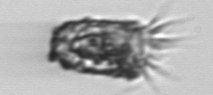
Label: Tintinnopsis